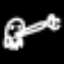
Label: frog